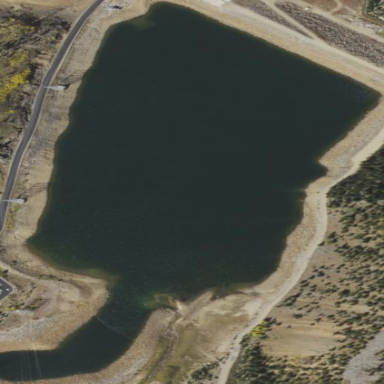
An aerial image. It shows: Reservoir of water.